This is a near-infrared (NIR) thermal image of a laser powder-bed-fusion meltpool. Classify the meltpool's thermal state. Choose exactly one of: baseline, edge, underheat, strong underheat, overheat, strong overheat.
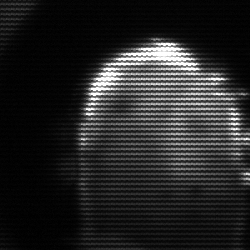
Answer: baseline